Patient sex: F
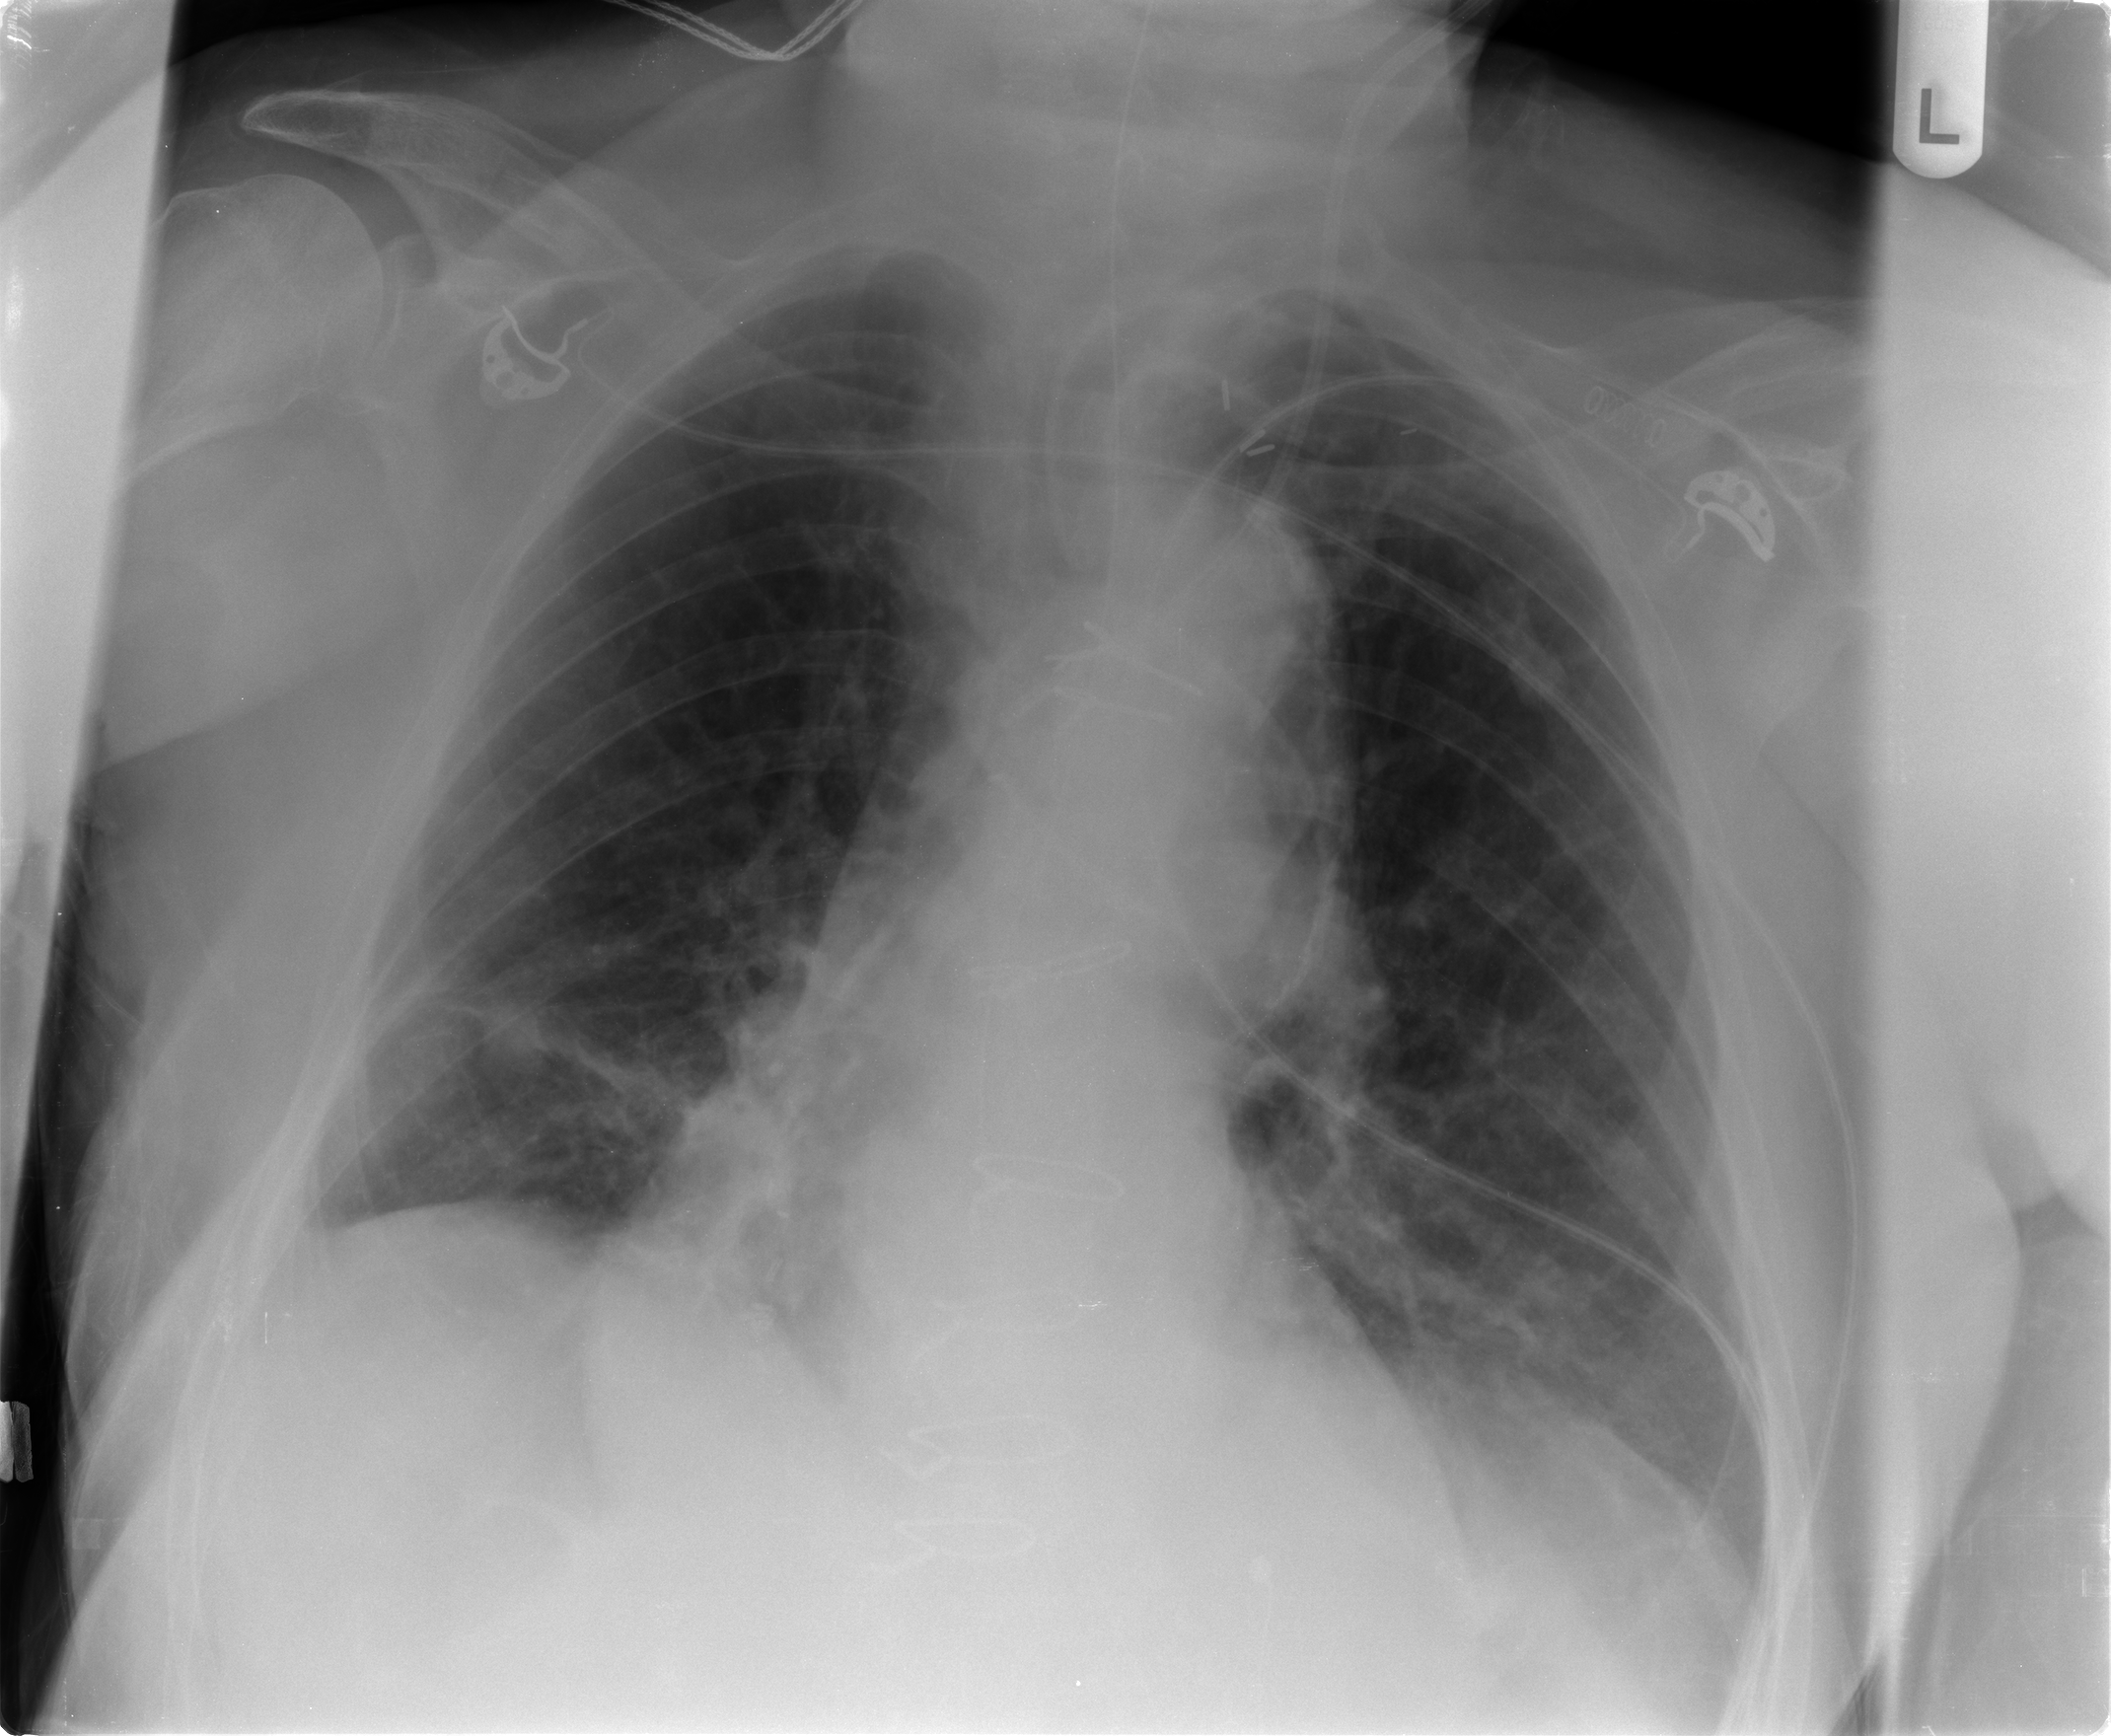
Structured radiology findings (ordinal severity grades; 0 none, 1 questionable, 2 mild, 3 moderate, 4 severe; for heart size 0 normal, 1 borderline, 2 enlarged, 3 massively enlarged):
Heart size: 1
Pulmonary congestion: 0
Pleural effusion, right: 1
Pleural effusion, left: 2
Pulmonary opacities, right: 0
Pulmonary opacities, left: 0
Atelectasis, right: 2
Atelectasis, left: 1